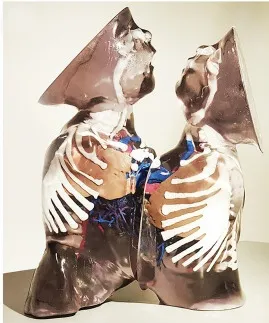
Multi-color and multi-material 3D printed anatomical model.
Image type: radiology (ct)